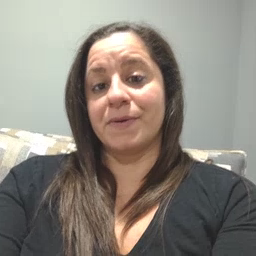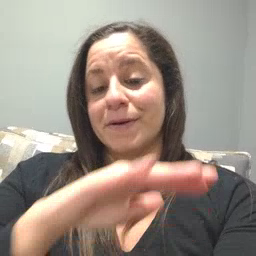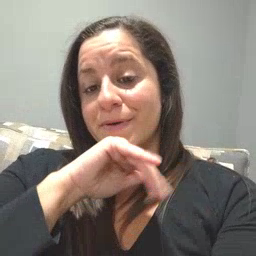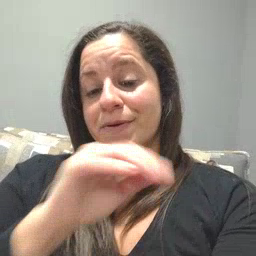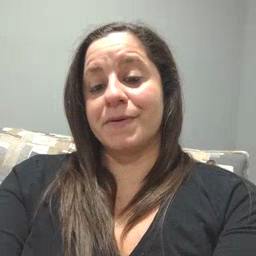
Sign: pig